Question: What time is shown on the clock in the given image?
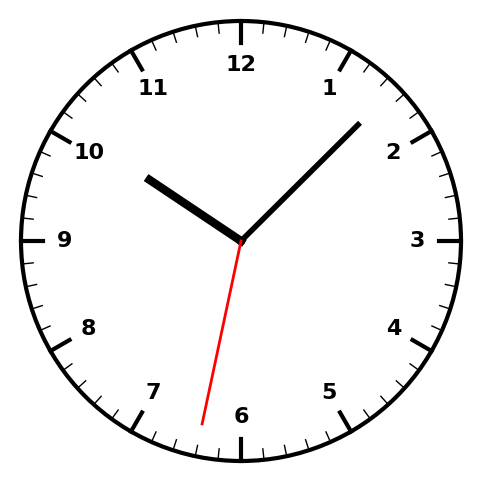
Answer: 10:07:32